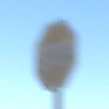
Verkehrszeichen: Stop
Umgebung: Outdoor, Nature
Tageszeit: MorningAfternoon
Wetter: Clear
Licht: Natural
Jahreszeit: Winter
Kontrast: HighContrast